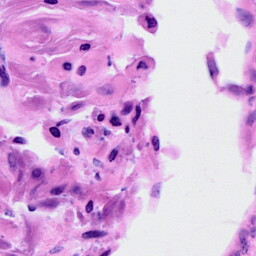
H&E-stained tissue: Cervix